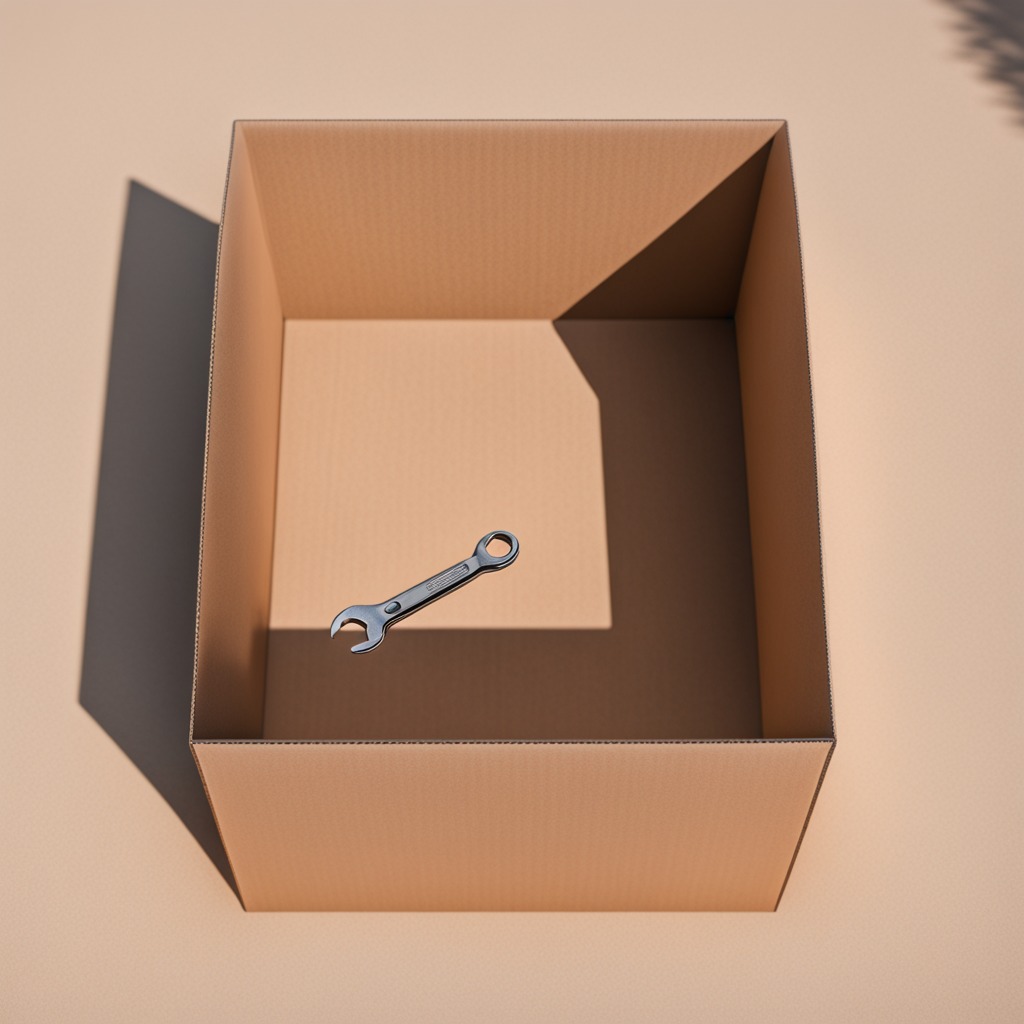
An wrench is lying on a cardboard box surface in an outdoor workshop during daytime bright natural light soft shadows slightly creased but